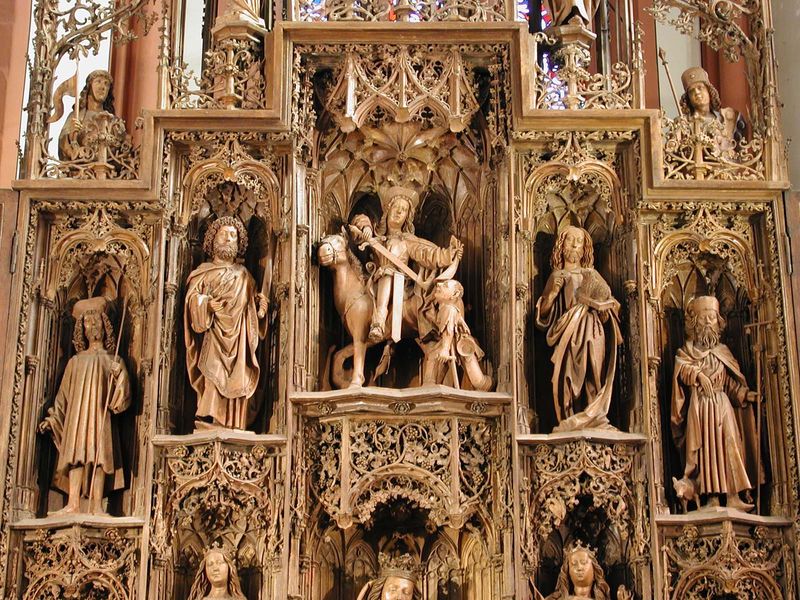
Titel: Lorch, Hochaltar in St. Martin
Künstler: Hans Bilder
Standort: Lorch, Pfarrkirche St. Martin (EU - D - RP)
Schlagwörter: locken, pferd, ranken, figuren, ornamente, schwert, altar, bettler, heilige, maria, schnitzaltar, martin, st. martin